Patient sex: M
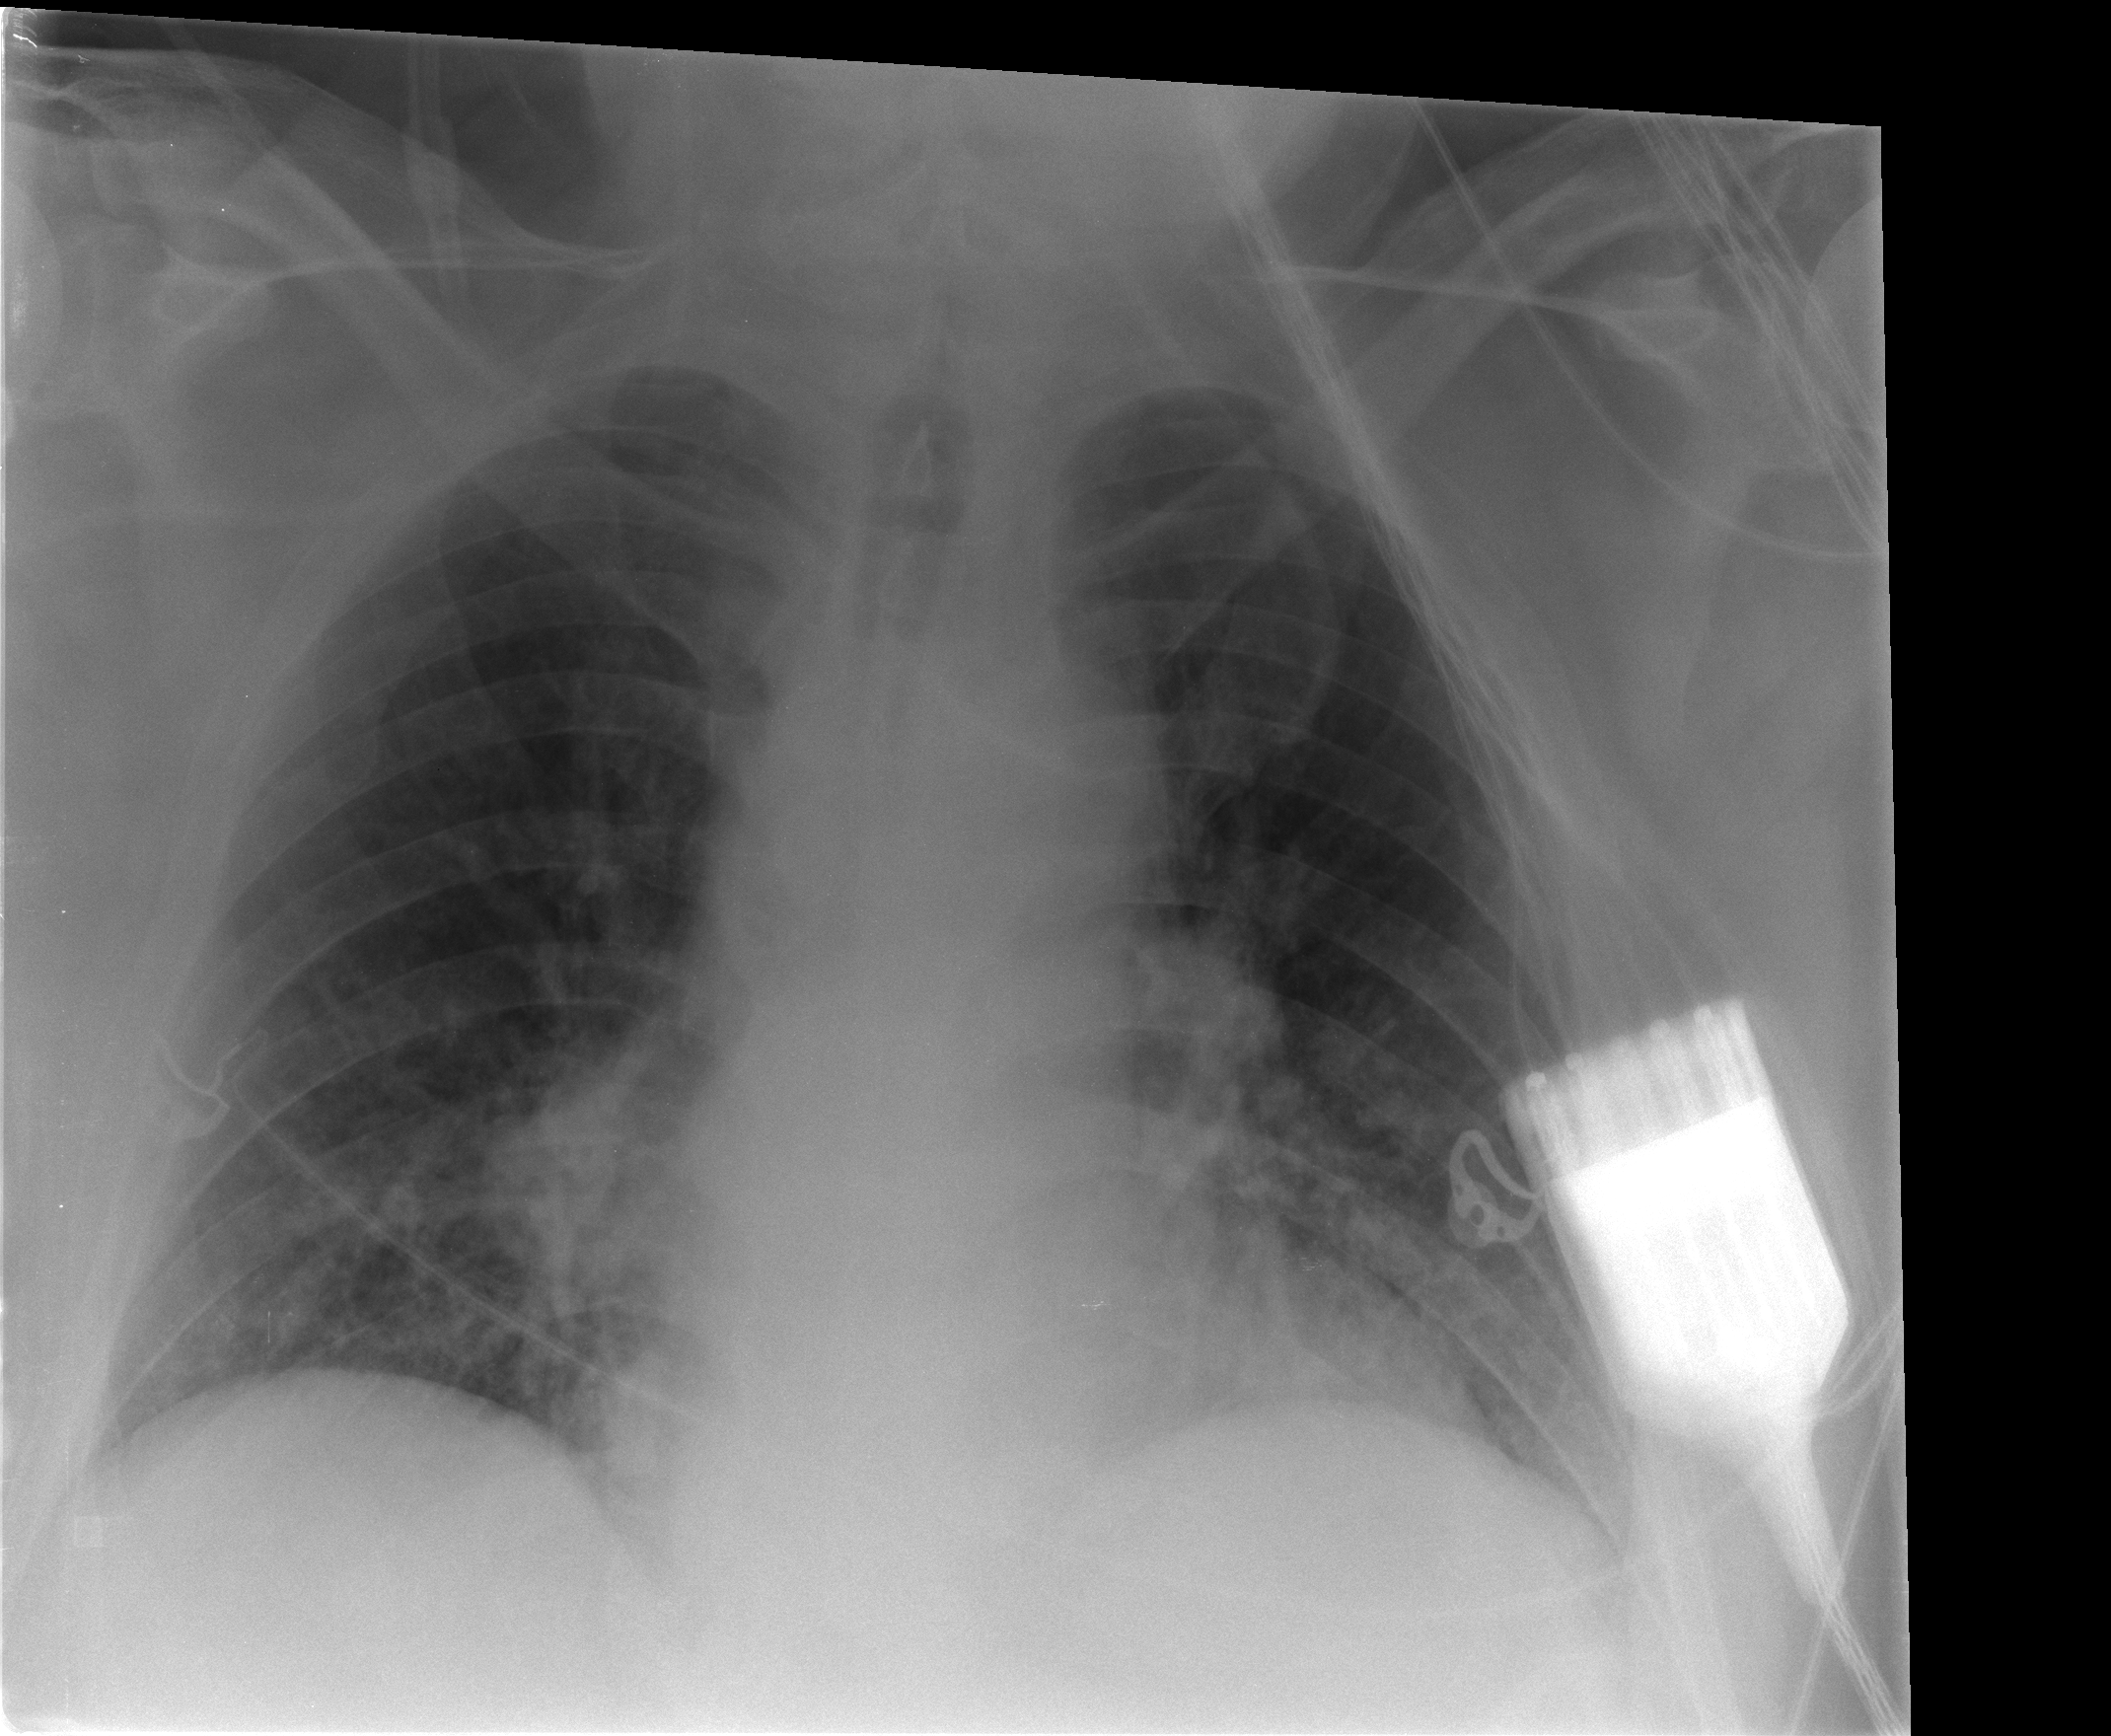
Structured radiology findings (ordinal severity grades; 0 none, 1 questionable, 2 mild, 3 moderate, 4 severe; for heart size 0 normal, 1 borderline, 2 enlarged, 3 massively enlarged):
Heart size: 1
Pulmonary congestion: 2
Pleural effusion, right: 0
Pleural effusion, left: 2
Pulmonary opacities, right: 1
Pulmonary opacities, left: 2
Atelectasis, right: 2
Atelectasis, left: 2